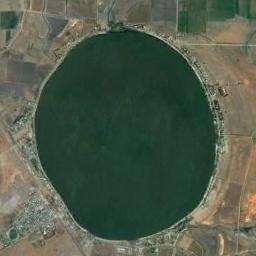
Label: lake